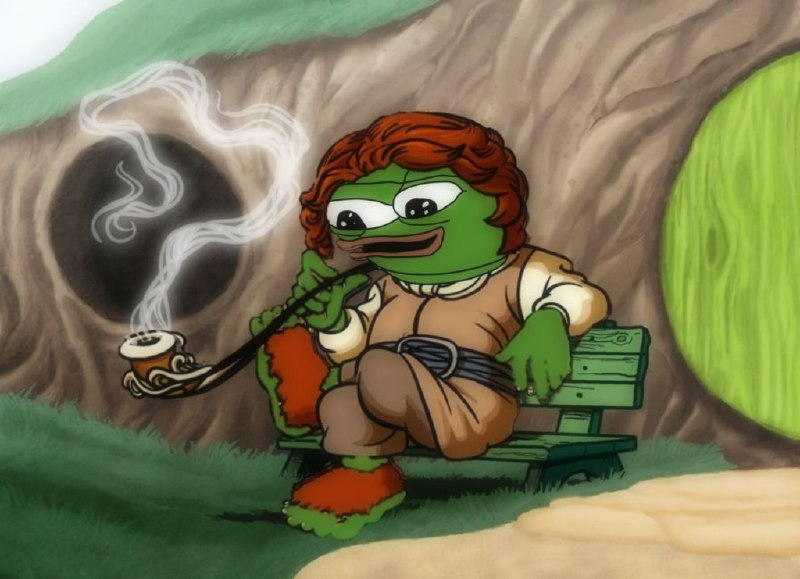
Label: 5_Pepe